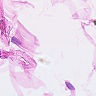
Metastatic tissue present: no